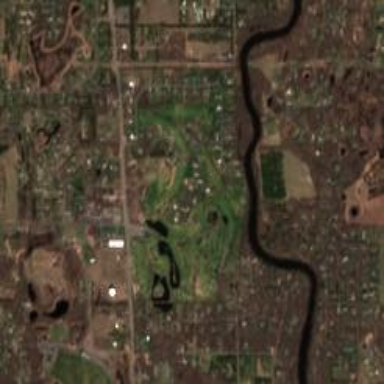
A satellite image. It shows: Golf course.